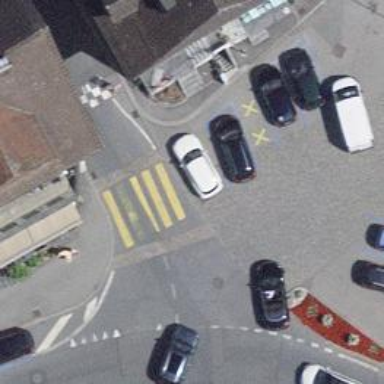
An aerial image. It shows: Uncontrolled zebra crossing with notable zebra markings.